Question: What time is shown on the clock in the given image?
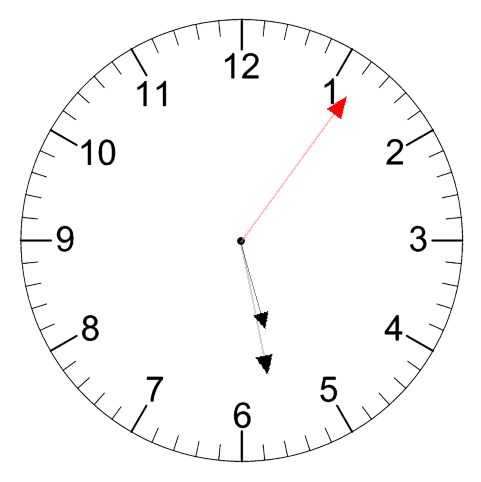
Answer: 05:28:06